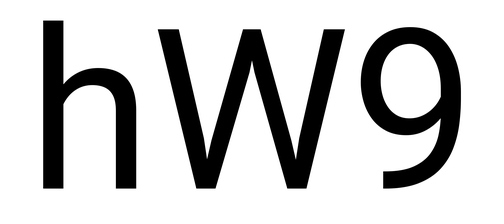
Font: Roboto_Regular